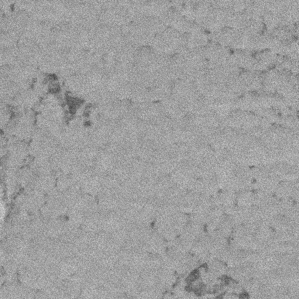
Label: frost